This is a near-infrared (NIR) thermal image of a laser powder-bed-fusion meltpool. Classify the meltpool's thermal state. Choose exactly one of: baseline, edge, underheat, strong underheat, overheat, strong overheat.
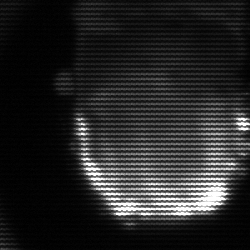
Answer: baseline